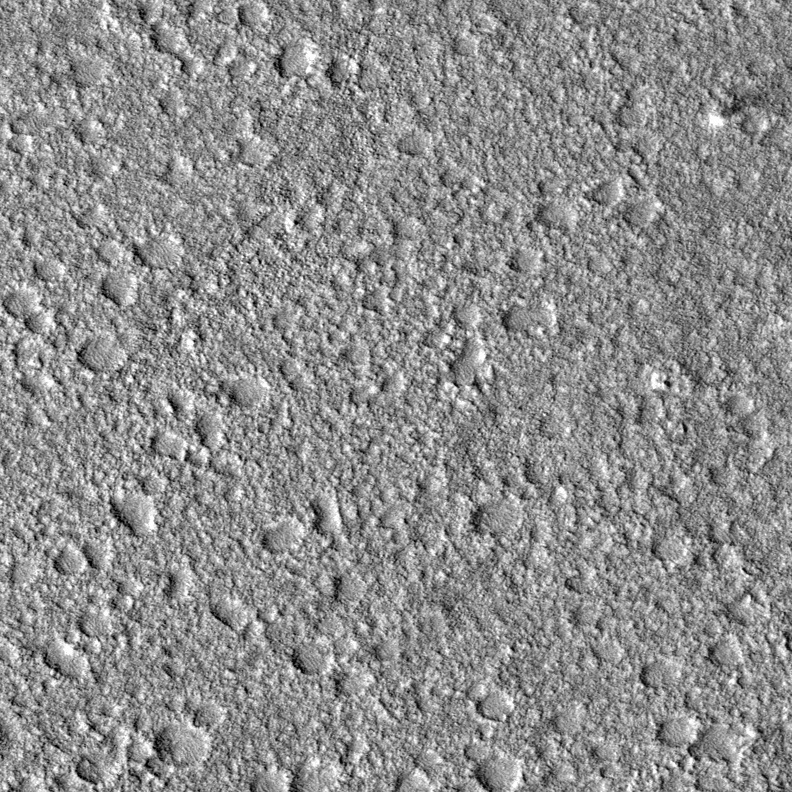
Label: dustdevil